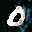
Label: 0